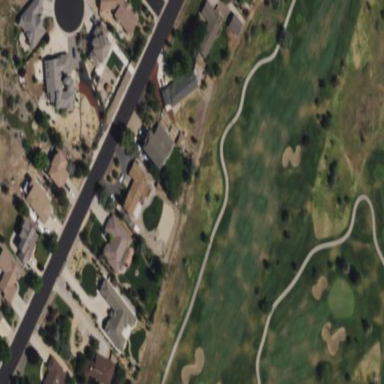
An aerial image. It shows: Rough grassy area used for golf.